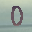
Label: 0